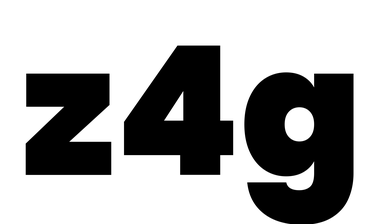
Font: Poppins-Black